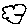
Label: cloud